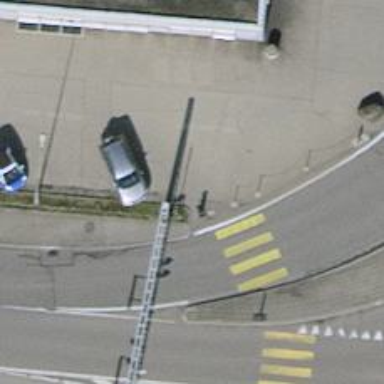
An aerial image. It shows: Gantry structure.